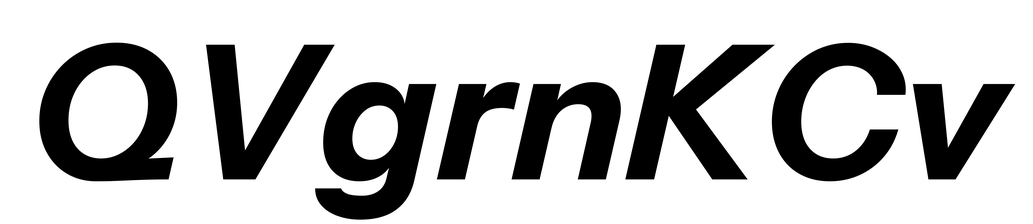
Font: InstrumentSans-Italic_Bold_Italic